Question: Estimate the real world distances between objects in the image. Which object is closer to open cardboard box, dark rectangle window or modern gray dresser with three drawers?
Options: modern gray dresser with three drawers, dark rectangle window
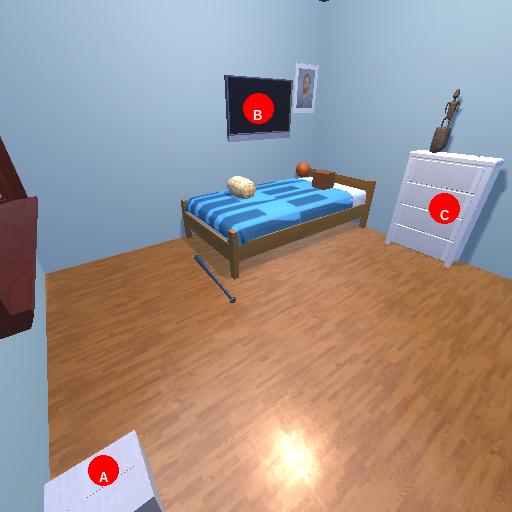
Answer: modern gray dresser with three drawers